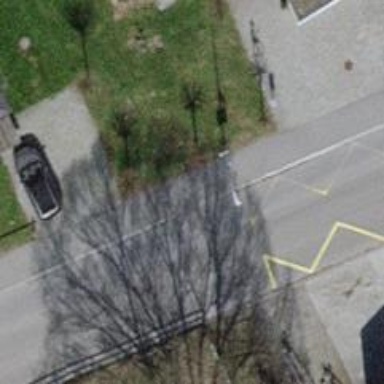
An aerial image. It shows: Bus stop with platform for public transport.